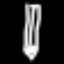
Label: pencil